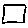
Label: square